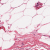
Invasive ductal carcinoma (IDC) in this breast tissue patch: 0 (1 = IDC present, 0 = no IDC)